Question: i am using an UIslider first time.
first i want to know how to gat value of slider positon if the range of value is 0 to 10:
second i want my slider just set at 5 different values .
like 1, 2, 3, 4, 5
slider should not set between the labeled value

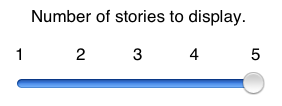
Answer: I followed this tutorial for mine and it was very helpful there are variables you can set in the code such as max number and how much the slider increases each time. Link: <URL>